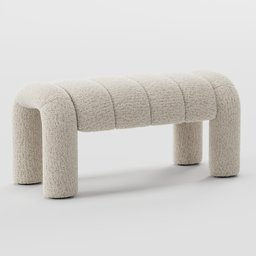
Label: furniture